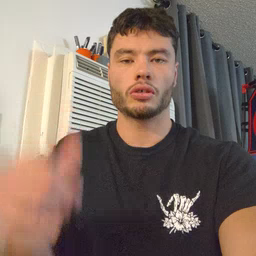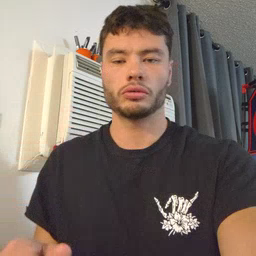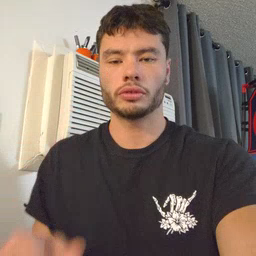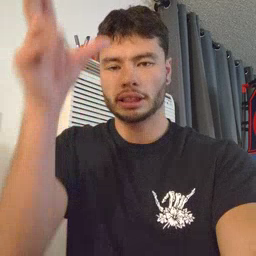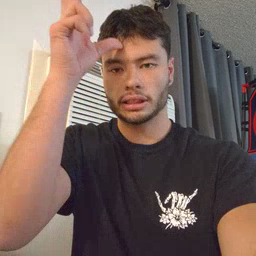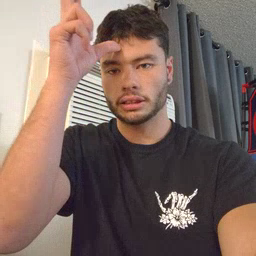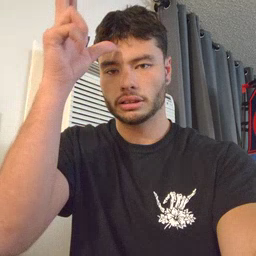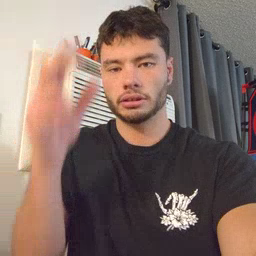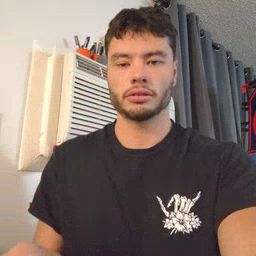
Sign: hen